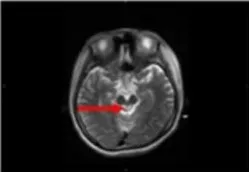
(A-E) Axial and sagittal T2-weighted MRI at 7 months following hospitalization revealed hyperintensities in the bilateral thalamus (arrow in A), tegmental area of the midbrain (arrow in B), pons (arrow in C), medulla (arrow in D), and the cervical and thoracic spinal cord (new lesions, hollow arrow in E). The previously identified lesions had decreased in size because of atrophy.
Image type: radiology (mri)